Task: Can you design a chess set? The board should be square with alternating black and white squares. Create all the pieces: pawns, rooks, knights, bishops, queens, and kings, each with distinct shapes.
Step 1421:
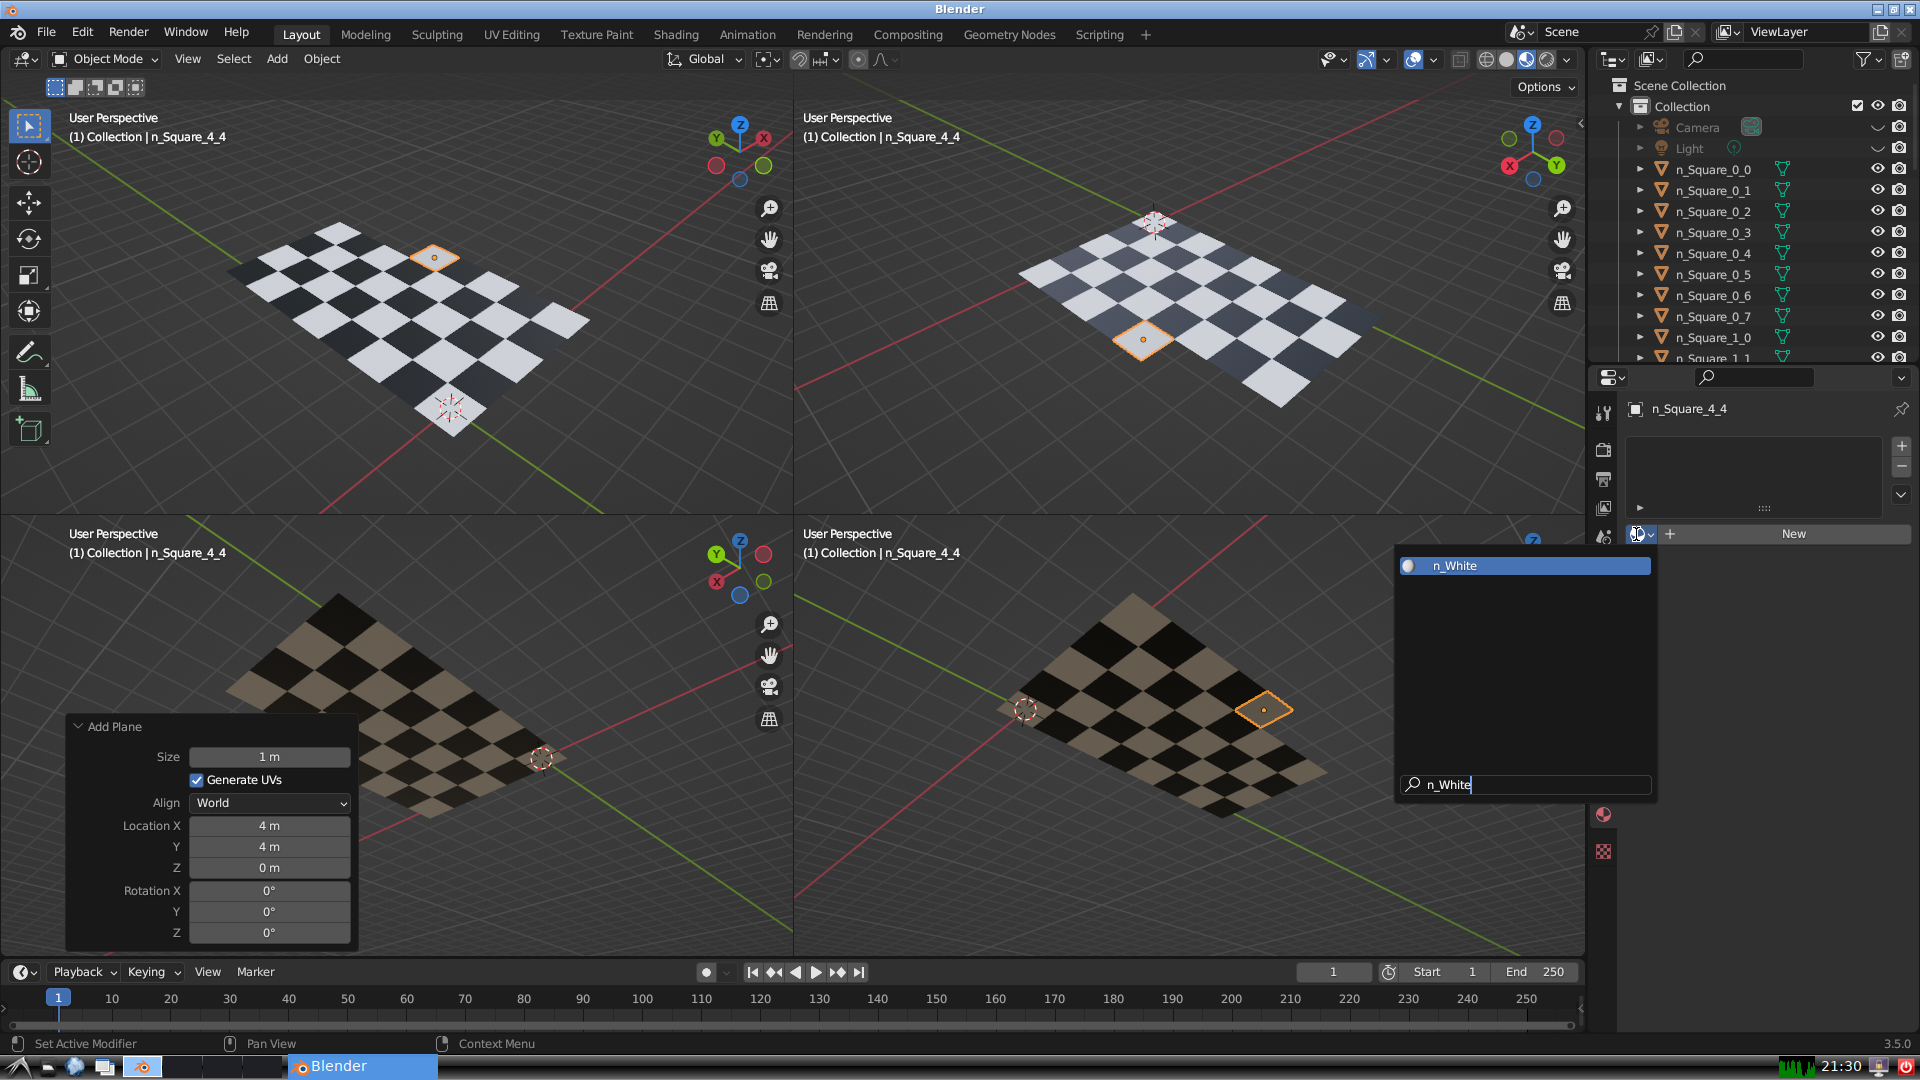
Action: {"key_press": ['Return']}